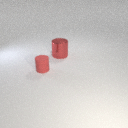
small red rubber cylinder to the left of large red metal cylinder